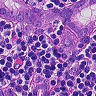
Metastatic tissue present: yes